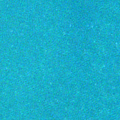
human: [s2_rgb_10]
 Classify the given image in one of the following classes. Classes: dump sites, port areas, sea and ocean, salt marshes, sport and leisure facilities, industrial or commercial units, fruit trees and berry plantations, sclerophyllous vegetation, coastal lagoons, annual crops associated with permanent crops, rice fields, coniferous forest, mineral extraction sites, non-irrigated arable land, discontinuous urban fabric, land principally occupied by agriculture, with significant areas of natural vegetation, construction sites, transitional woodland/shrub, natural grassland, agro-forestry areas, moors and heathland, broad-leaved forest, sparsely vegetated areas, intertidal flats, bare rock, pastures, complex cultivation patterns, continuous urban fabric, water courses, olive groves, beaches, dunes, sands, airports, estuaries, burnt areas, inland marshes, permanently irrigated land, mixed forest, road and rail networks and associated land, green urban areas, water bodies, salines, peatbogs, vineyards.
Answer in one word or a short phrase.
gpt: sea and ocean